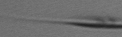
Label: Cylindrotheca